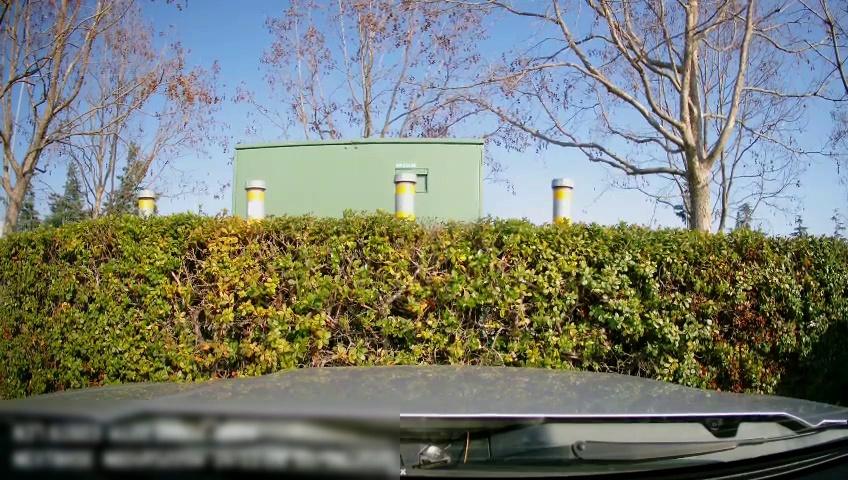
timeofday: Day
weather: Sunny